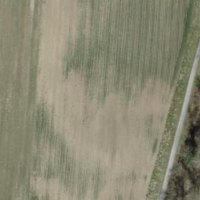
EUNIS habitat code: 52
Species observed at this site:
Geum rivale